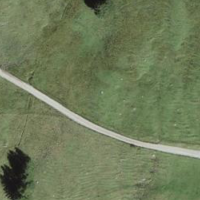
EUNIS habitat code: 23
Species observed at this site:
Araneus diadematus
Epilobium parviflorum
Geum rivale